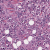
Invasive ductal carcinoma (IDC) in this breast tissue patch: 1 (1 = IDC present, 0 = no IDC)